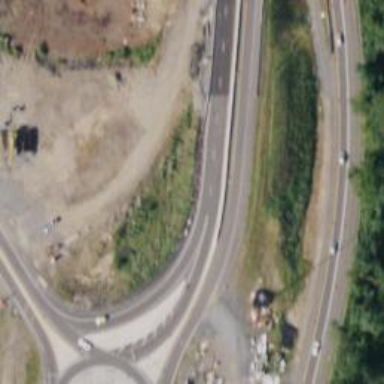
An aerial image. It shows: Motorway junction.